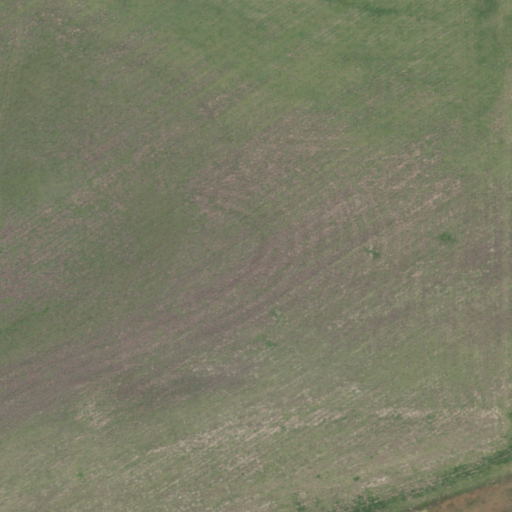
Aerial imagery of plain(s) in Kansas named Big Lagoon containing only cultivated crops